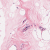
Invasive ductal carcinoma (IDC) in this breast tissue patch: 0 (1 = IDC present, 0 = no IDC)